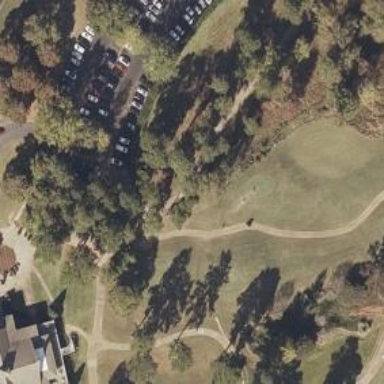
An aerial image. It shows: Golf tee.